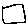
Label: square